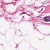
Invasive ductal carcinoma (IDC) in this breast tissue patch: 0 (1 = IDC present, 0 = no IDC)